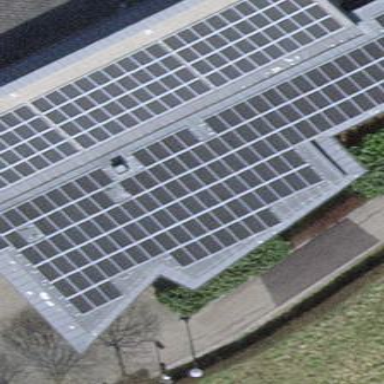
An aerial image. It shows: Solar photovoltaic panel generator producing electricity in small installation.